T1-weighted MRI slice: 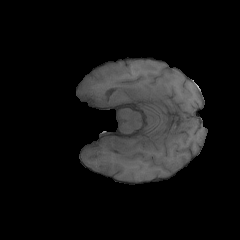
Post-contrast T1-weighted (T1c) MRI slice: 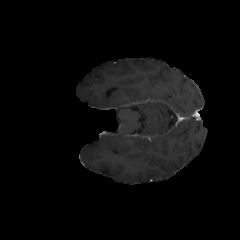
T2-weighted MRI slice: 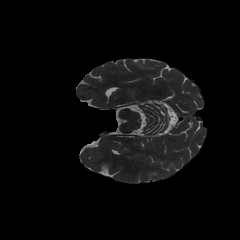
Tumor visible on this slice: no